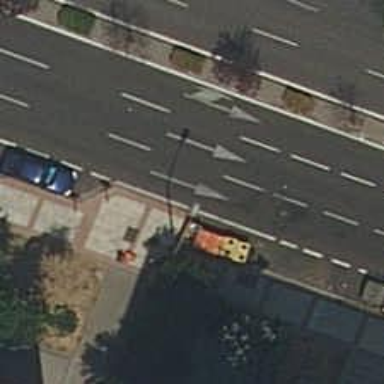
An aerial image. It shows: Asphalt cycleway.